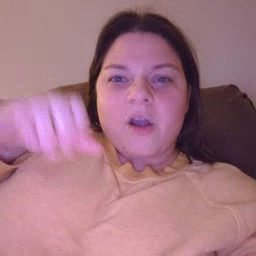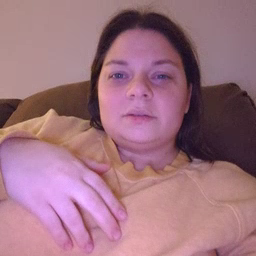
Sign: loud